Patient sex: M
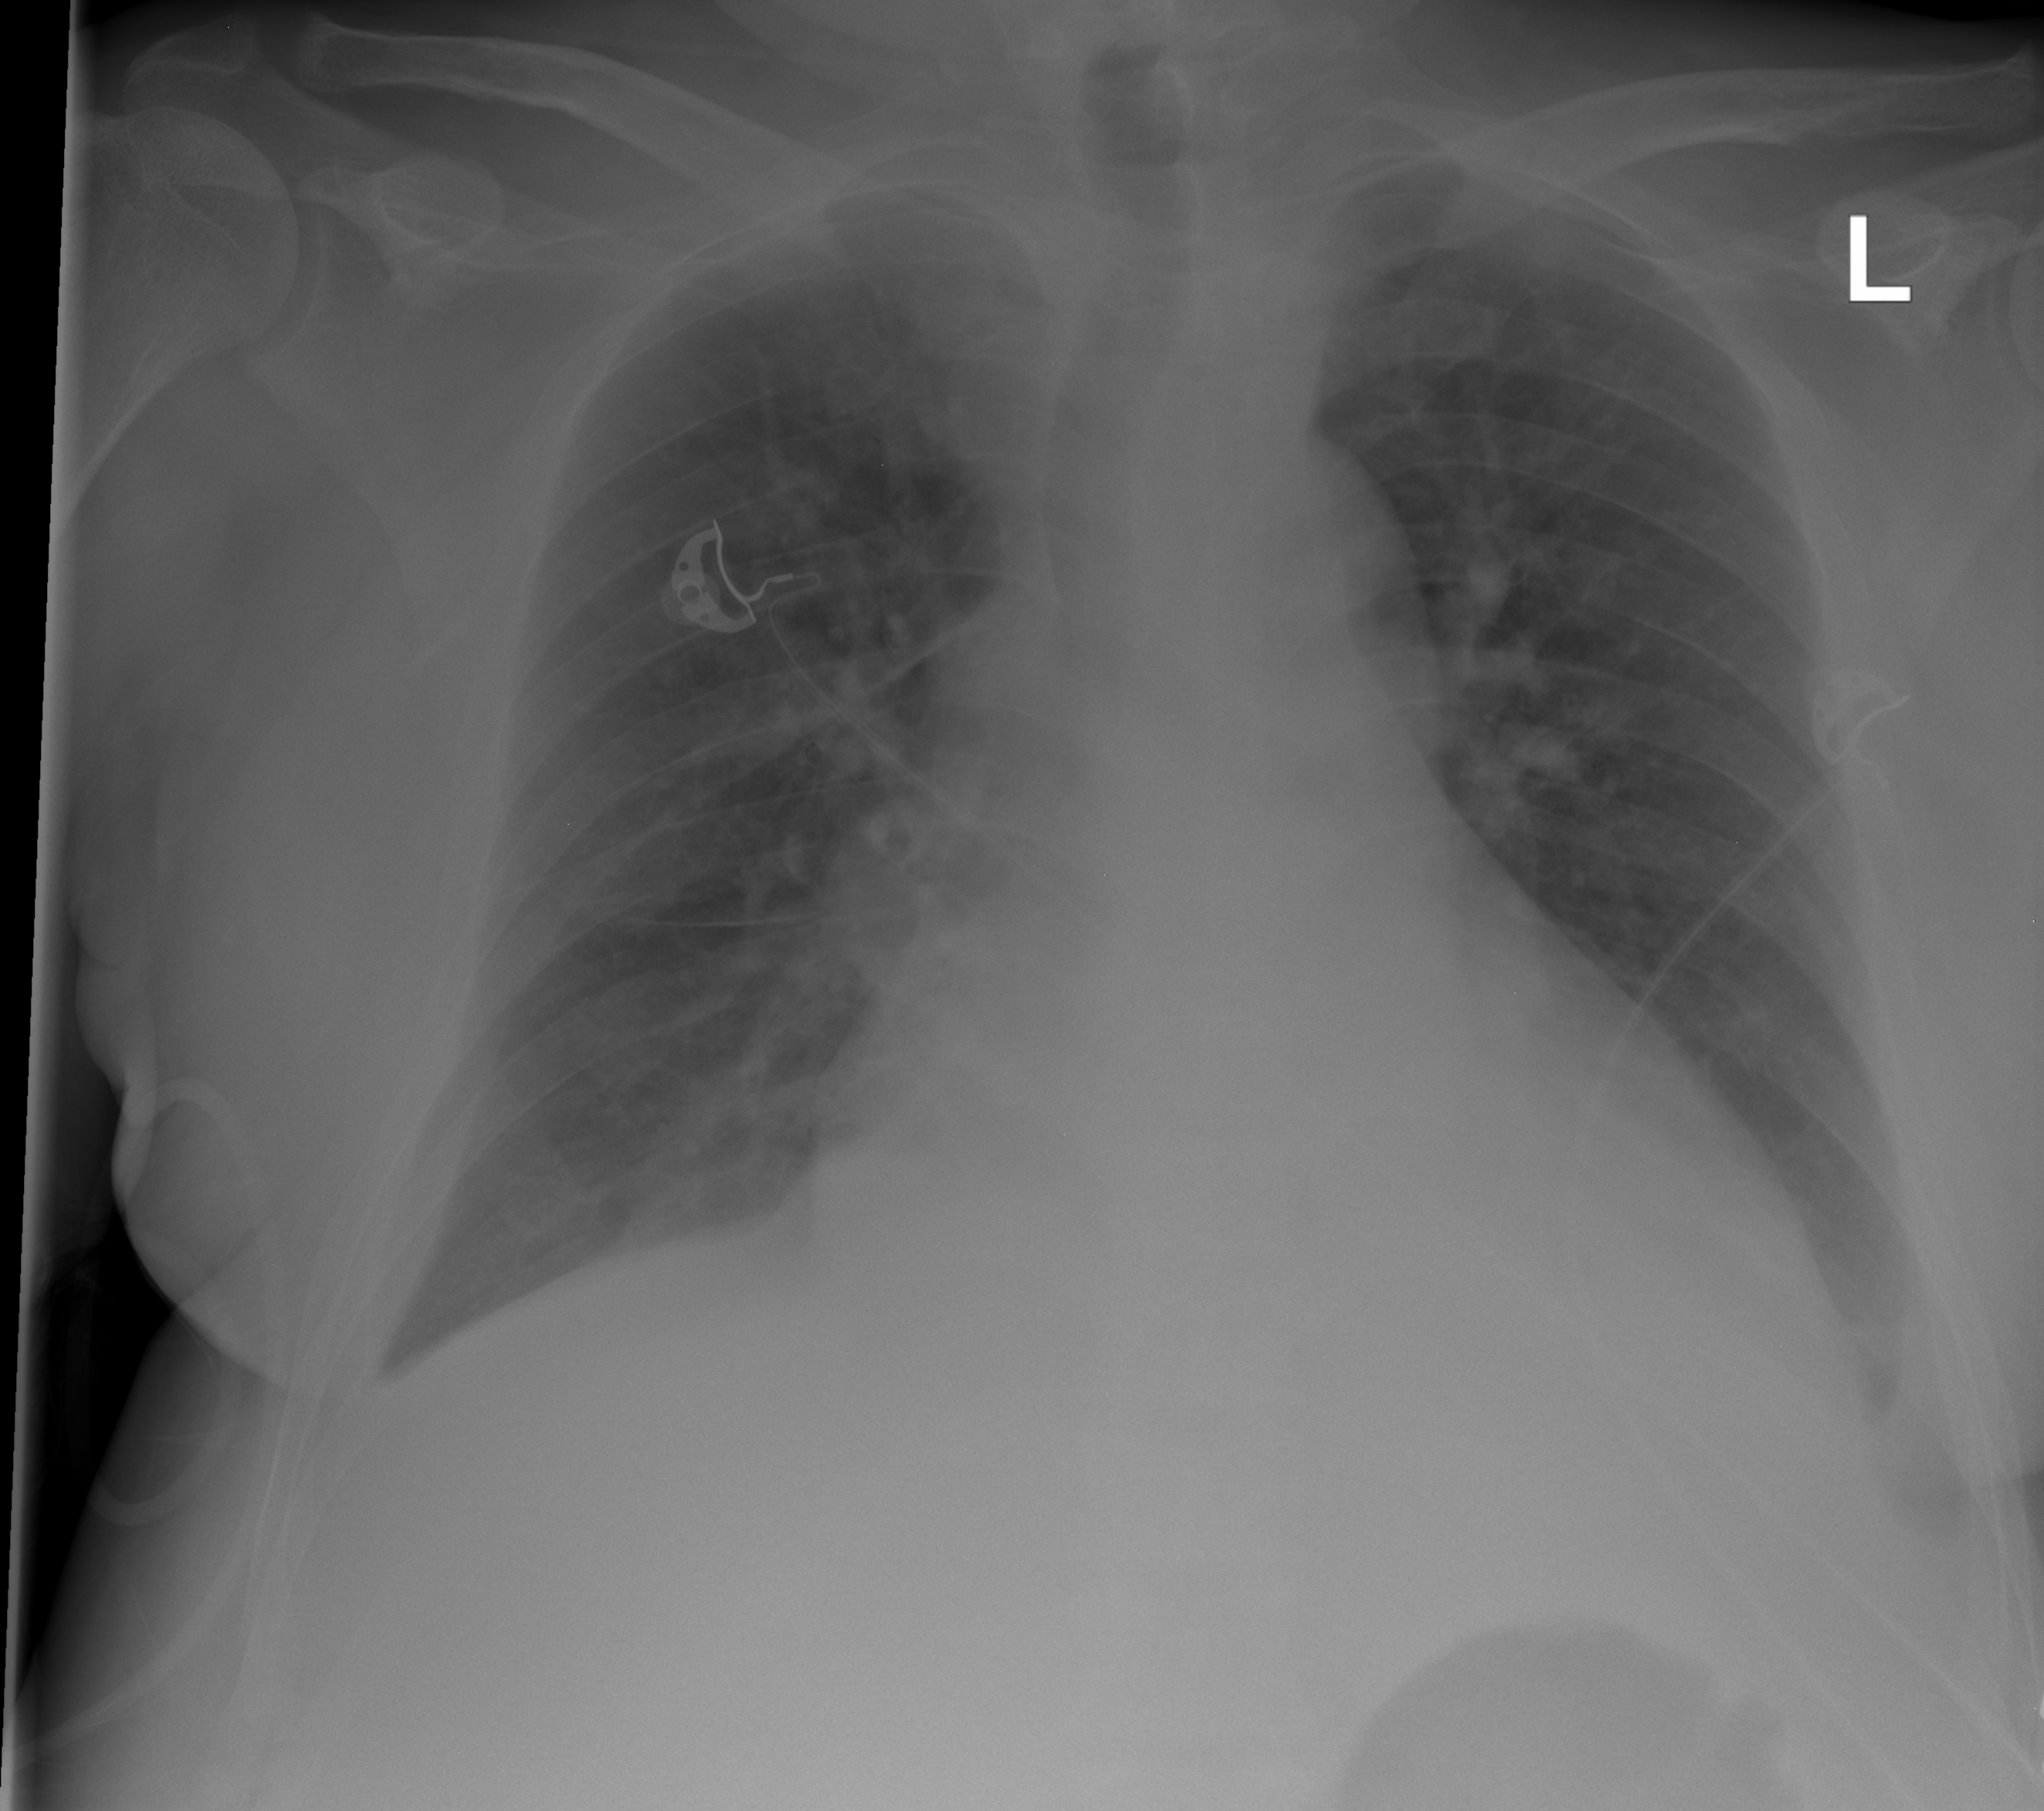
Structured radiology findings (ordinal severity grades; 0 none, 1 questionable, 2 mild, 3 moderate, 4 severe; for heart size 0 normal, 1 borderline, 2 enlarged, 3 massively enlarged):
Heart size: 2
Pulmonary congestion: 2
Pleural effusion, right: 0
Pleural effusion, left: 1
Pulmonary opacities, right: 0
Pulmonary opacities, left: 0
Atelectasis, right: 2
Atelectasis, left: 0